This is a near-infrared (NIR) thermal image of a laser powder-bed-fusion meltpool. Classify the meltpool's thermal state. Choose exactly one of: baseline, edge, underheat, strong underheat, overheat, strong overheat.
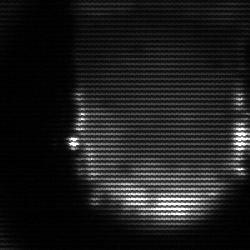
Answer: baseline